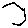
Label: hexagon